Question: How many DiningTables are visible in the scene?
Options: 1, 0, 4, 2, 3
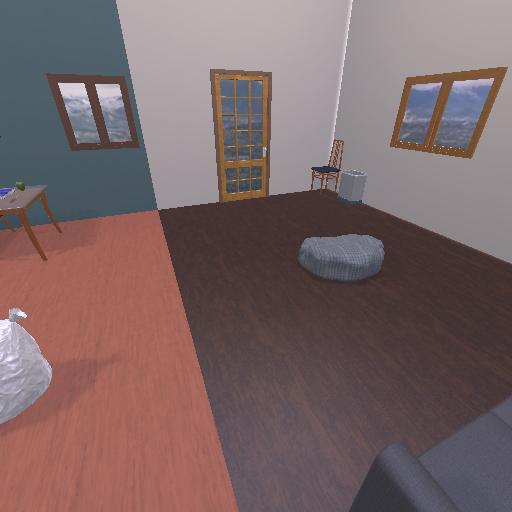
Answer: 1